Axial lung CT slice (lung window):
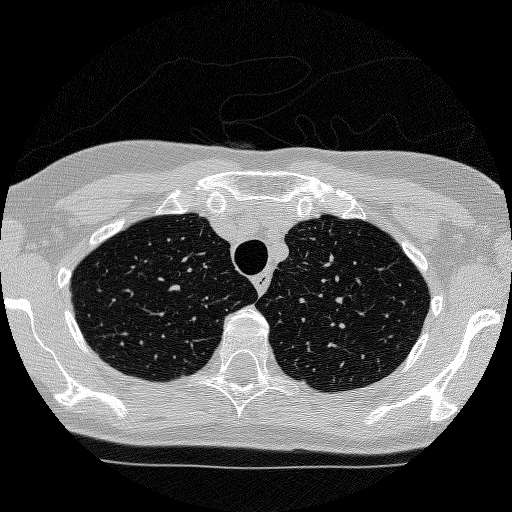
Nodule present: no